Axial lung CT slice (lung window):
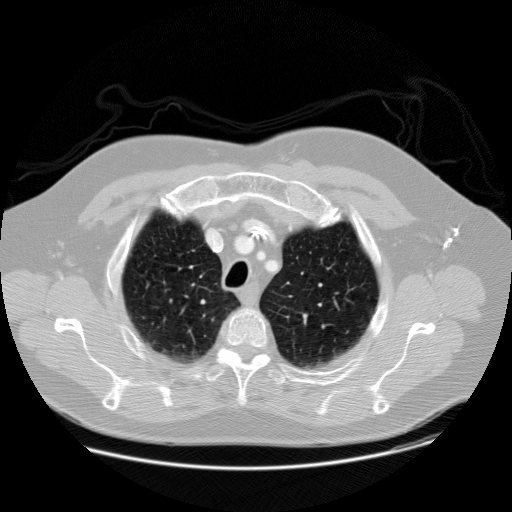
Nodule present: no